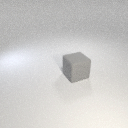
large gray rubber cube